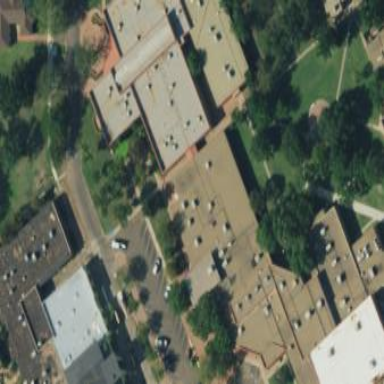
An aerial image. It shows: College building.